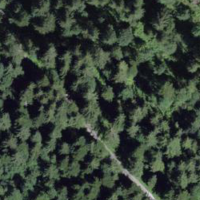
EUNIS habitat code: 43
Species observed at this site:
Aruncus dioicus